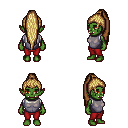
a pixel art fantasy rpg character, female body template, orc, green skin, steel chest armor, red pants, blonde extra-long topknot hairstyle, four views (front, back, left, right), 2x2 character sprite sheet, small pixel art, hard edges, no anti-aliasing